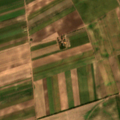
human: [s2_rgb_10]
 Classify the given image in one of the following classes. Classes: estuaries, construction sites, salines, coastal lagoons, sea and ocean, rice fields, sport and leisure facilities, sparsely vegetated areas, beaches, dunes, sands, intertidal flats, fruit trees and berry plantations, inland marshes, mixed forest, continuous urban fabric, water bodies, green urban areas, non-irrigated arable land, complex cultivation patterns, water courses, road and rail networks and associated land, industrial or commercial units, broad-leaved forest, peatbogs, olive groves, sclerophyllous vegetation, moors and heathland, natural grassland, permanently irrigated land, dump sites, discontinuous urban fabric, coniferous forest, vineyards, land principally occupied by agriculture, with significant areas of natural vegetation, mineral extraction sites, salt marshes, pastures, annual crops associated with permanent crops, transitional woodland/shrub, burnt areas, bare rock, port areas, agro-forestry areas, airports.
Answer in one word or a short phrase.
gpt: non-irrigated arable land